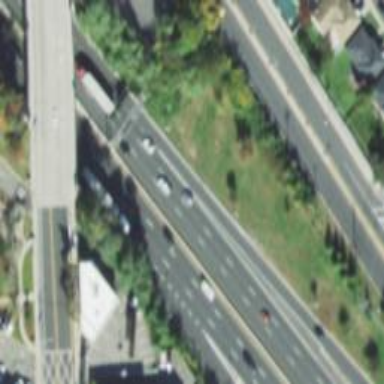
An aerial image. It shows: Urban freeway or expressway motorway link.